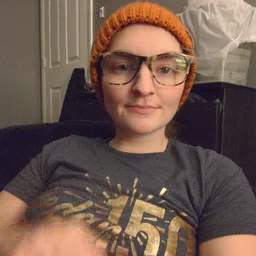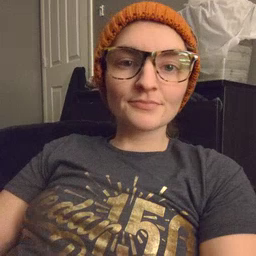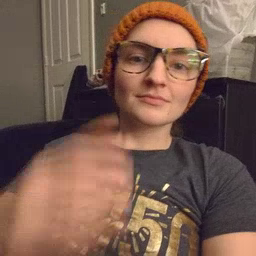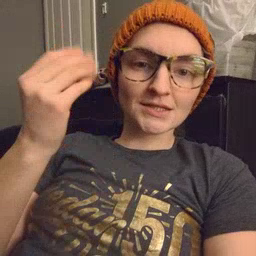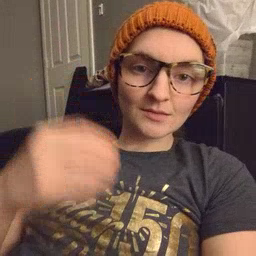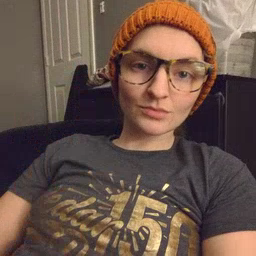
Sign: outside